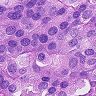
Metastatic tissue present: yes